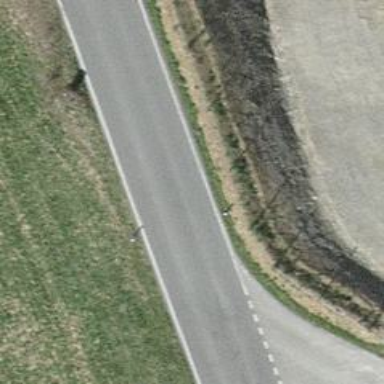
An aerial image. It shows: Asphalt path.